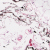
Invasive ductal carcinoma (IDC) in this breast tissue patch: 0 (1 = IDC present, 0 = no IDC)